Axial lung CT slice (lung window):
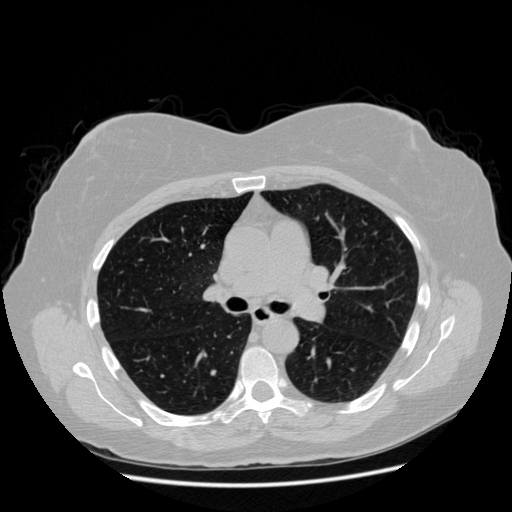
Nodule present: no